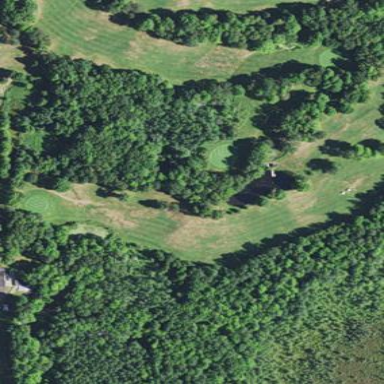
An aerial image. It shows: Golf course surrounded by greenery.